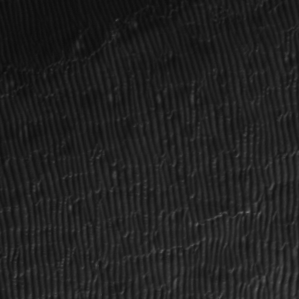
Label: frost